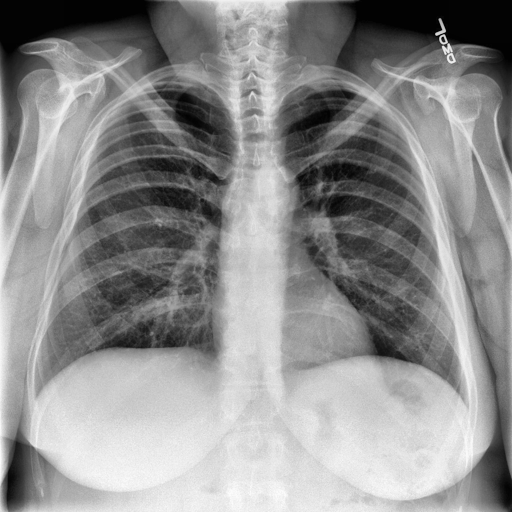
Finding: NORMAL